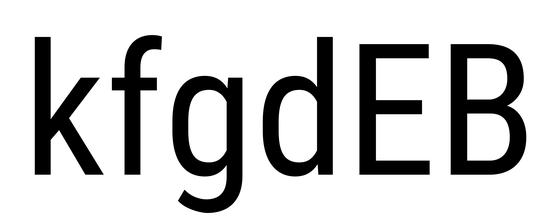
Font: Roboto_Condensed_Regular